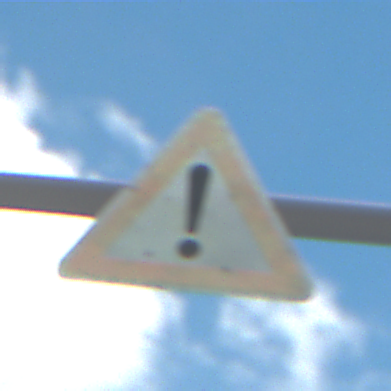
Verkehrszeichen: Gefahrenstelle
Umgebung: Outdoor, Nature
Tageszeit: Midday
Wetter: PartlyCloudy
Licht: Natural
Jahreszeit: NotSpecified
Kontrast: HighContrast